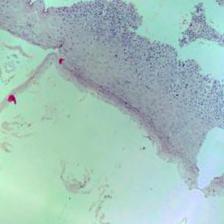
Diagnosis: Normal